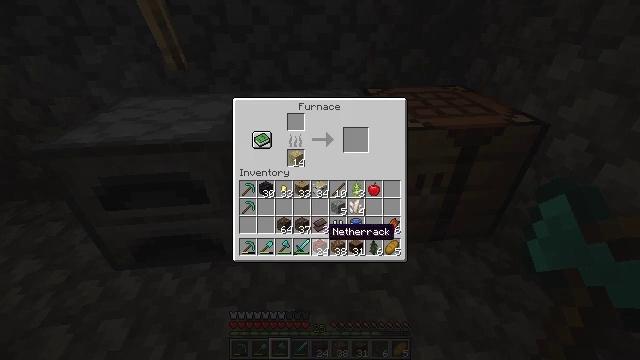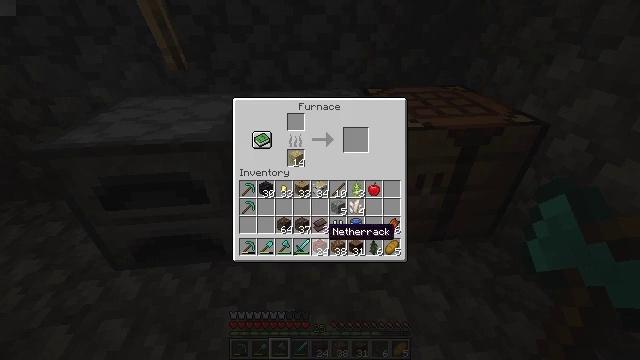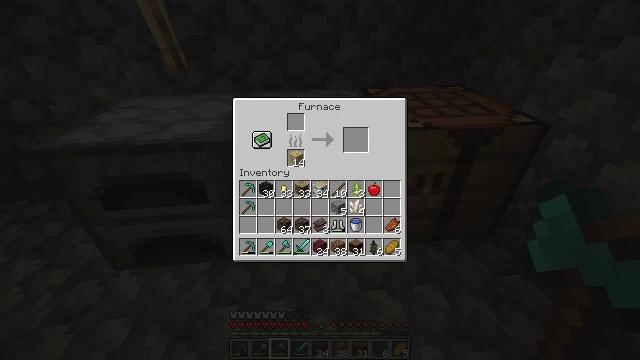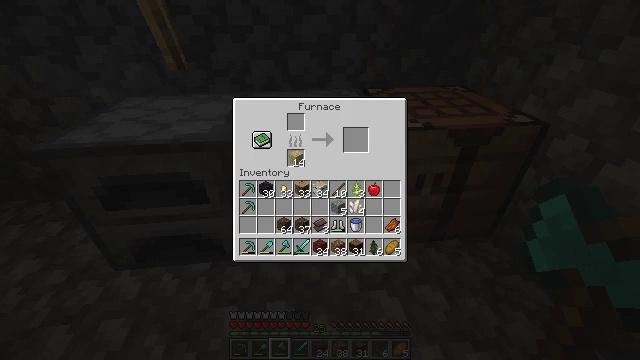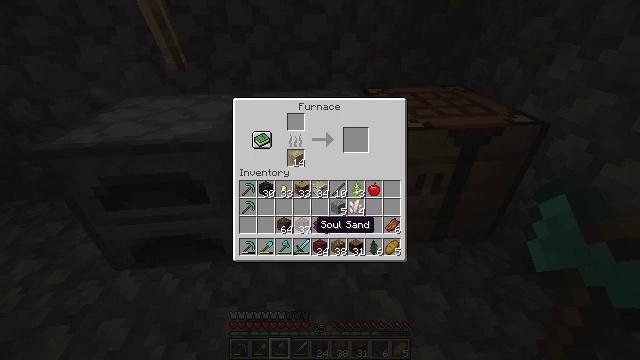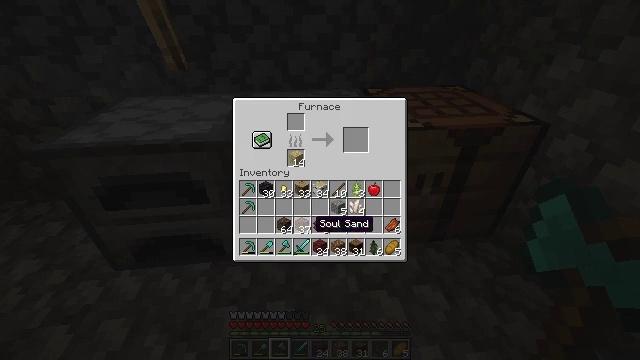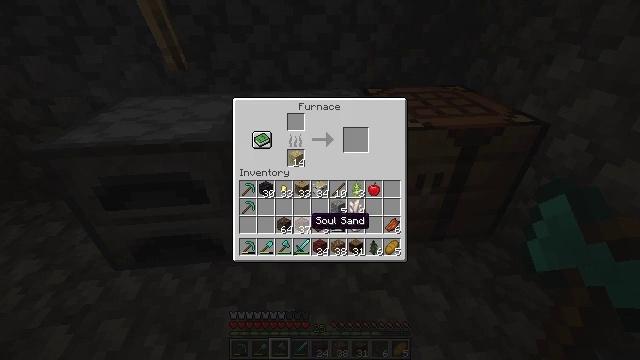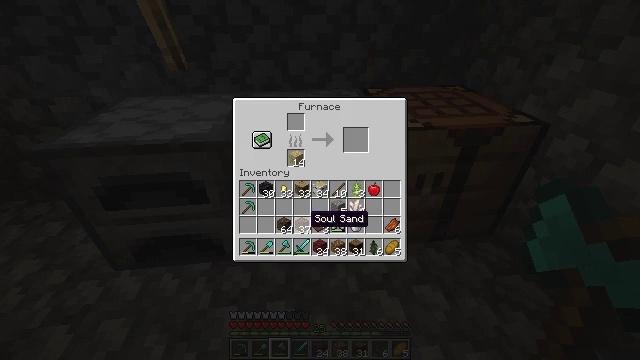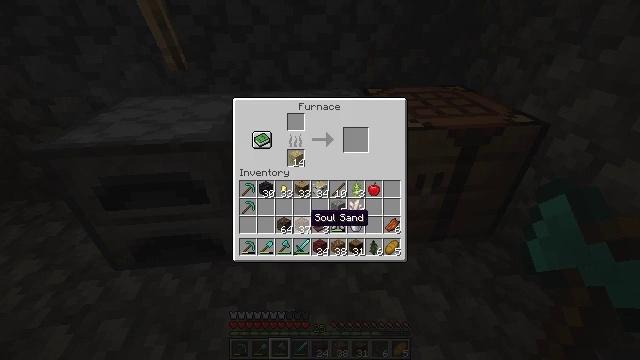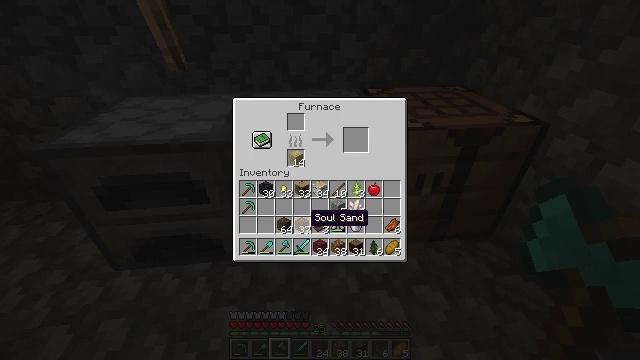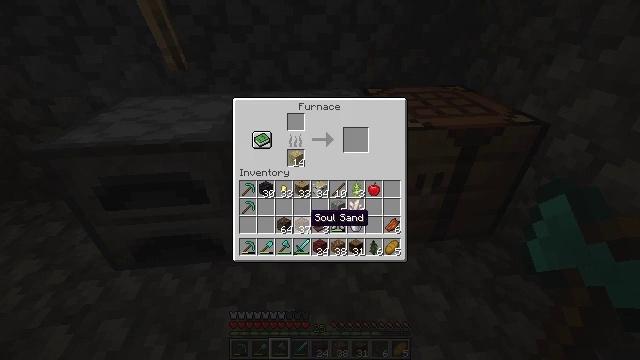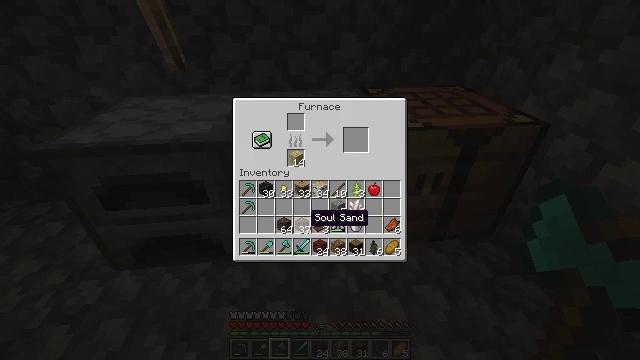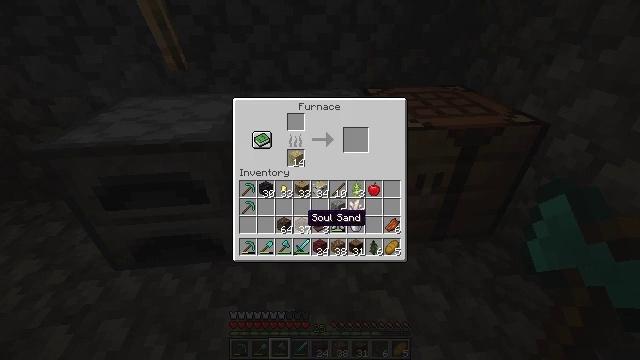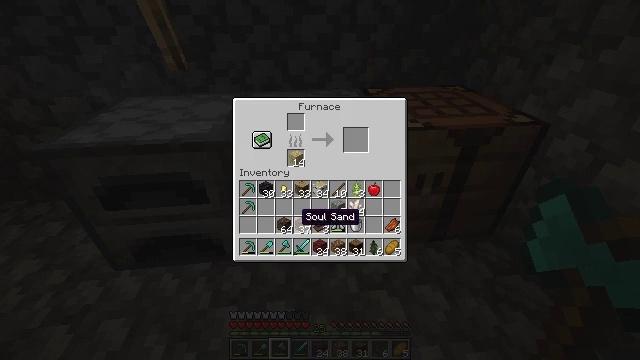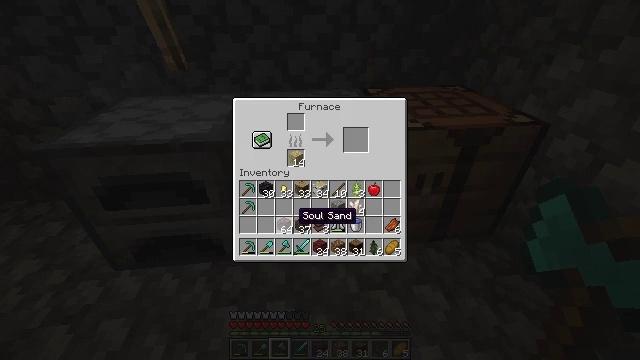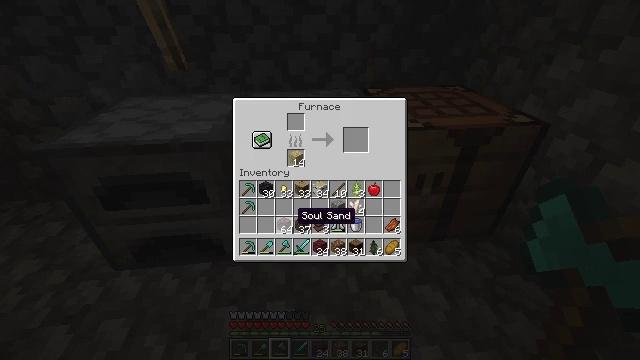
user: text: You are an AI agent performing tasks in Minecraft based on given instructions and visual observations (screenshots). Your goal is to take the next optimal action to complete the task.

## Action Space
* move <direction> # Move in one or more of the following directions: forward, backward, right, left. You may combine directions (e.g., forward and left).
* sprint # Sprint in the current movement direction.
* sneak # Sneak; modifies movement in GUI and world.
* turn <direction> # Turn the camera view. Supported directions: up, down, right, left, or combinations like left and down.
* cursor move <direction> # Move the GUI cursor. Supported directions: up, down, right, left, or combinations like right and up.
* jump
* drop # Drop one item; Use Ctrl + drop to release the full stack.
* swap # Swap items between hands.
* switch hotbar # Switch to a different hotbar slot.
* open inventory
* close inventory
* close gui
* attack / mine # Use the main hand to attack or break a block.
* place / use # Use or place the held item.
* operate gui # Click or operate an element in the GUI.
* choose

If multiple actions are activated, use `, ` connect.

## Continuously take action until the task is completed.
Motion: motion action
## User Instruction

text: Smelt ancient debris for netherite scrap and craft a netherite ingot.
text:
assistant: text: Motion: no_op
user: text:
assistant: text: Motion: no_op
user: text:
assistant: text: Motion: no_op
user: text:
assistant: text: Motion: no_op
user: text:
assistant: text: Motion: no_op
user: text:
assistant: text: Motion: no_op
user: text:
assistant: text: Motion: no_op
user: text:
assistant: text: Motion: no_op
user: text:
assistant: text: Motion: no_op
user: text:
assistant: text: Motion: no_op
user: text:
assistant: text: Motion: no_op
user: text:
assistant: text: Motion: no_op
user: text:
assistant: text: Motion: no_op
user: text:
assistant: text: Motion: no_op
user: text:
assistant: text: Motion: no_op
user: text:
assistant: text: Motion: no_op
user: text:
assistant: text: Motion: no_op
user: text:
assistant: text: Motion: no_op
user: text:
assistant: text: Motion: no_op
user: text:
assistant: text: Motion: no_op
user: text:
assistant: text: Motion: no_op
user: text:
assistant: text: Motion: no_op
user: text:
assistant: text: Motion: no_op
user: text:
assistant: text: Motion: cursor move up
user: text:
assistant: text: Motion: cursor move up
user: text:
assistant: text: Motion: cursor move up
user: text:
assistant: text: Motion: no_op
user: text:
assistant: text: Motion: no_op
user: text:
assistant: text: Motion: no_op
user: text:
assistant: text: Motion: no_op